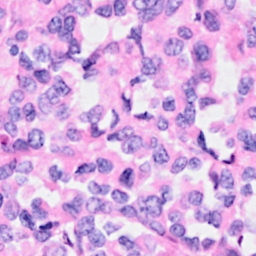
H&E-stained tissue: Breast